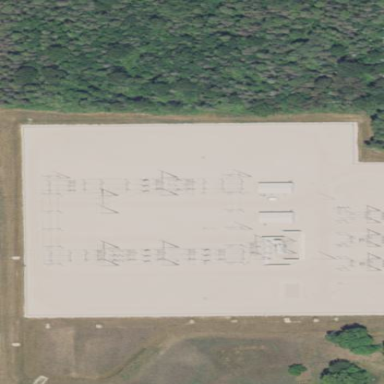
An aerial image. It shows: Fence surrounds transmission level power substation.